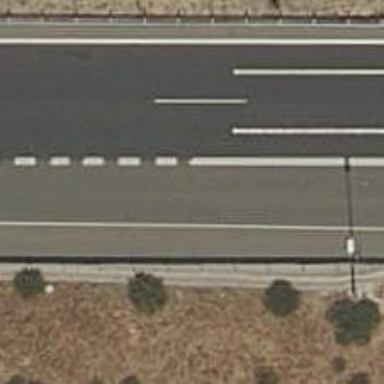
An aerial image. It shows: Motorway link.